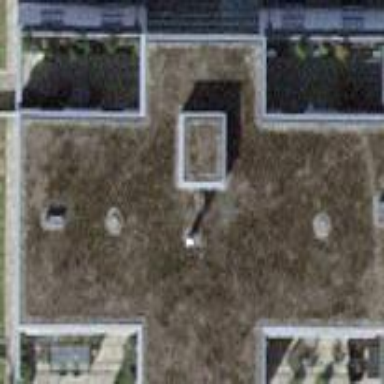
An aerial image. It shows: Building with flat roof.